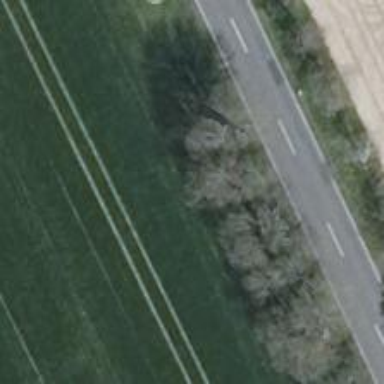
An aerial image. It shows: Row of deciduous broadleaved trees.